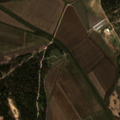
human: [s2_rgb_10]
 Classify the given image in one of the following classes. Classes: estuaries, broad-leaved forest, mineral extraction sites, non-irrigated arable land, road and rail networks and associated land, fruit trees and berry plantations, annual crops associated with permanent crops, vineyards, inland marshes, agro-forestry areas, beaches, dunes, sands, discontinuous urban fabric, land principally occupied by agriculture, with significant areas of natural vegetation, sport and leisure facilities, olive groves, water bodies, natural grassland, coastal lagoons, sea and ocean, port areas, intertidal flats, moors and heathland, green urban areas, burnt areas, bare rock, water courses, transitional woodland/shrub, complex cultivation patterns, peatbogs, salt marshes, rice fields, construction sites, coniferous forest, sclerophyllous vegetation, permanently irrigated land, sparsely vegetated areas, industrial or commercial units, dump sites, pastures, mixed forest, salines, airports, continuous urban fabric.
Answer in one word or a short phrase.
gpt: rice fields, complex cultivation patterns, broad-leaved forest, coniferous forest, transitional woodland/shrub